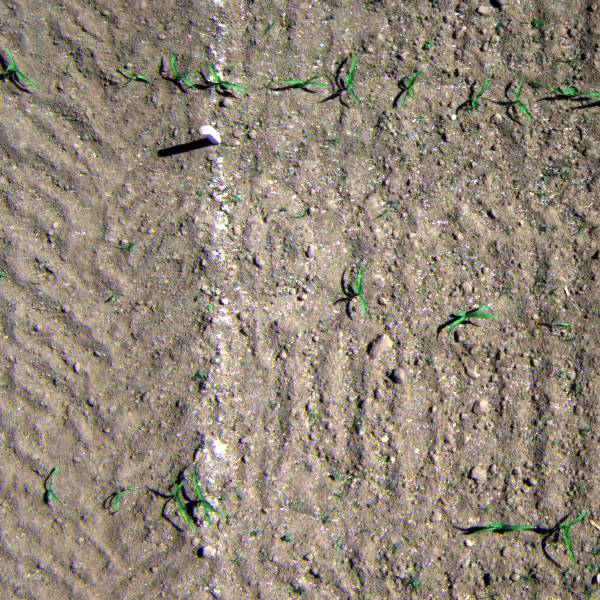
Acquisition date: 2023-05-30
Tile: 0875
Annotated plant instances:
label: maize
label: maize
label: maize
label: maize
label: maize
label: maize
label: maize
label: maize
label: maize
label: maize
label: maize
label: maize
label: maize
label: maize
label: maize
label: maize
label: maize
label: maize
label: amaranth
label: amaranth
label: barnyard_grass
label: barnyard_grass
label: weed_other
label: amaranth
label: weed_other
label: weed_other
label: weed_other
label: amaranth
label: amaranth
label: amaranth
label: weed_other
label: weed_other
label: weed_other
label: weed_other
label: weed_other
label: weed_other
label: weed_other
label: weed_other
label: weed_other
label: weed_other
label: weed_other
label: weed_other
label: weed_other
label: weed_other
label: weed_other
label: weed_other
label: weed_other
label: weed_other
label: weed_other
label: weed_other
label: weed_other
label: weed_other
label: weed_other
label: weed_other
label: weed_other
label: barnyard_grass
label: barnyard_grass
label: weed_other
label: weed_other
label: weed_other
label: weed_other
label: amaranth
label: weed_other
label: weed_other
label: amaranth
label: weed_other
label: weed_other
label: weed_other
label: amaranth
label: weed_other
label: amaranth
label: barnyard_grass
label: barnyard_grass
label: barnyard_grass
label: weed_other
label: weed_other
label: weed_other
label: weed_other
label: weed_other
label: weed_other
label: weed_other
label: weed_other
label: weed_other
label: weed_other
label: weed_other
label: weed_other
label: weed_other
label: barnyard_grass
label: weed_other
label: barnyard_grass
label: weed_other
label: weed_other
label: amaranth
label: weed_other
label: weed_other
label: weed_other
label: weed_other
label: weed_other
label: weed_other
label: weed_other
label: weed_other
label: barnyard_grass
label: amaranth
label: weed_other
label: weed_other
label: weed_other
label: amaranth
label: weed_other
label: weed_other
label: weed_other
label: barnyard_grass
label: weed_other
label: weed_other
label: weed_other
label: weed_other
label: weed_other
label: weed_other
label: weed_other
label: weed_other
label: weed_other
label: weed_other
label: maize
label: barnyard_grass